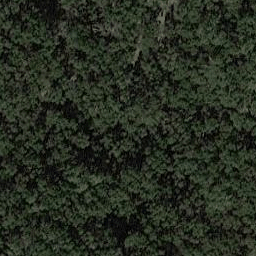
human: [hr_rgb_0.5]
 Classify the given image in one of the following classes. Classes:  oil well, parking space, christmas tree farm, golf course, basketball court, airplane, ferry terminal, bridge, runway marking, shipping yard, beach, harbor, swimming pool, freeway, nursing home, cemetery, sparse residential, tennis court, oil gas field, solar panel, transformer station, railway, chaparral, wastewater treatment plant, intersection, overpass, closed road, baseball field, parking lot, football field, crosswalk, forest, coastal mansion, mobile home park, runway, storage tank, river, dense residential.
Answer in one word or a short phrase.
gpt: forest